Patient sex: M
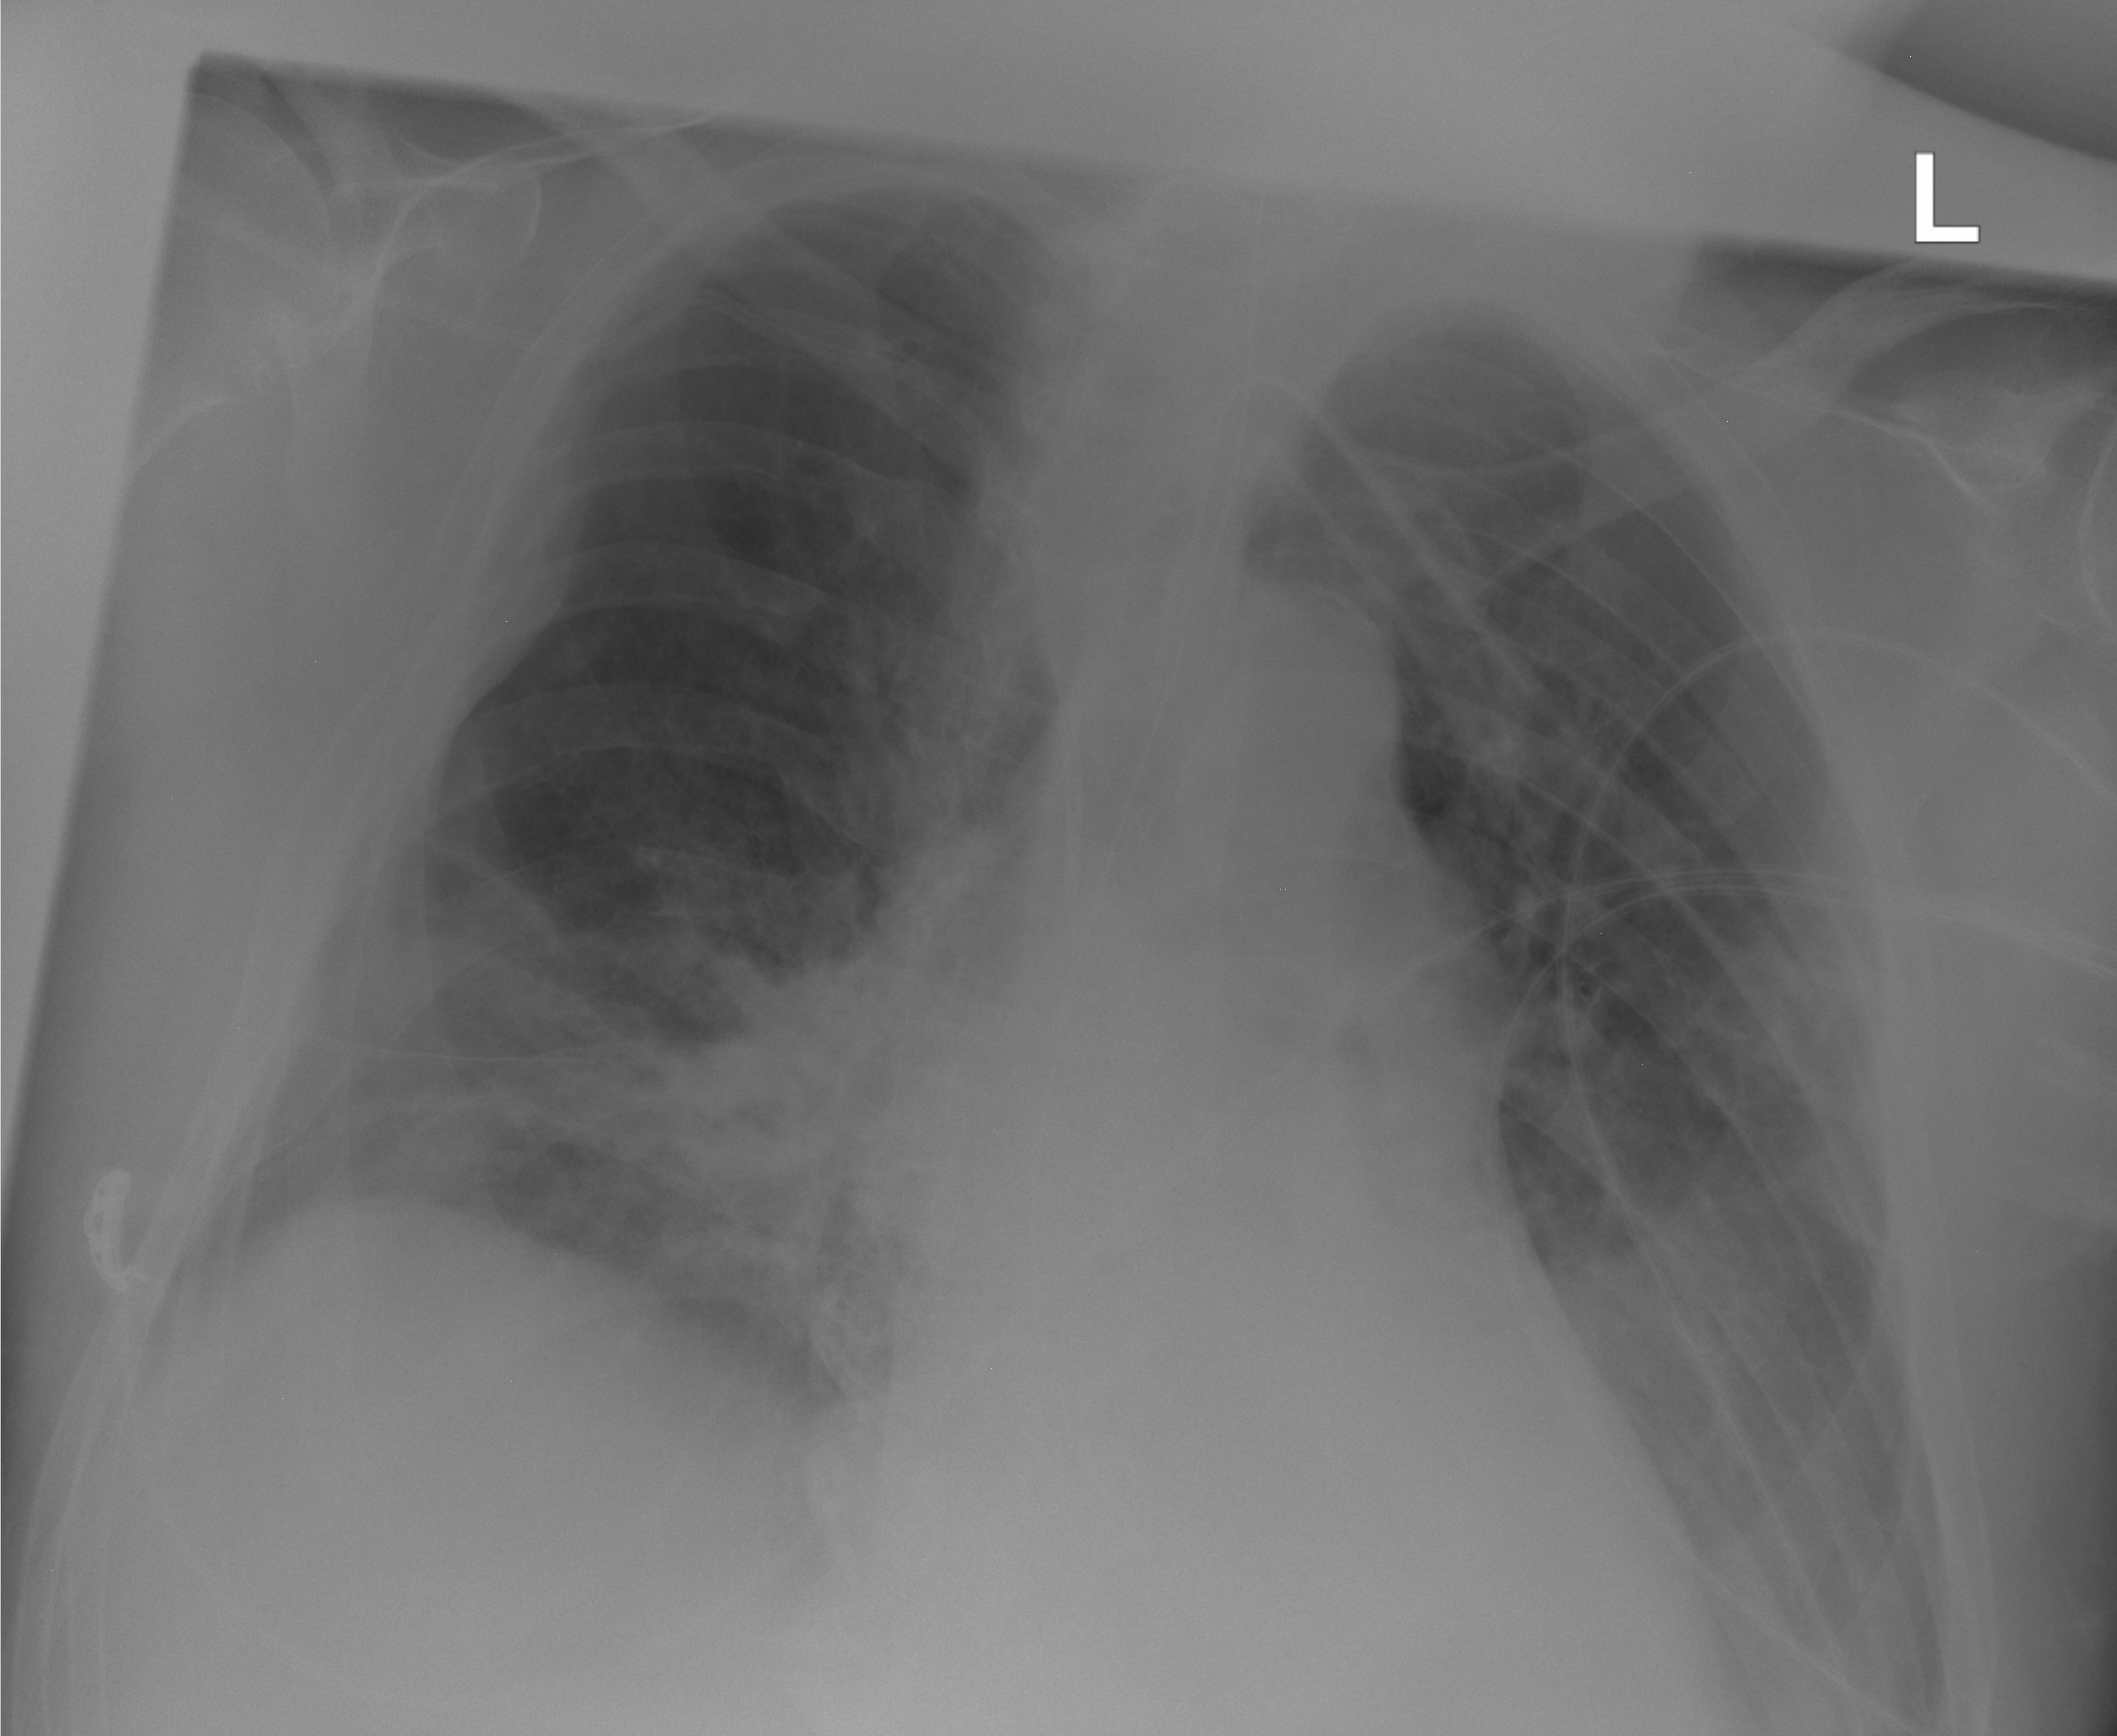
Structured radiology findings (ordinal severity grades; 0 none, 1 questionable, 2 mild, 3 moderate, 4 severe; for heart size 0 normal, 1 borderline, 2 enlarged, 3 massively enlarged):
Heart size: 2
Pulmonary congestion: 0
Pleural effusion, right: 0
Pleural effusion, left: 2
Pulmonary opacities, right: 2
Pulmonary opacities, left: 0
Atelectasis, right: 1
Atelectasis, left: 2